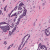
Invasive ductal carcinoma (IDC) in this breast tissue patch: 0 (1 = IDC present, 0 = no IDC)